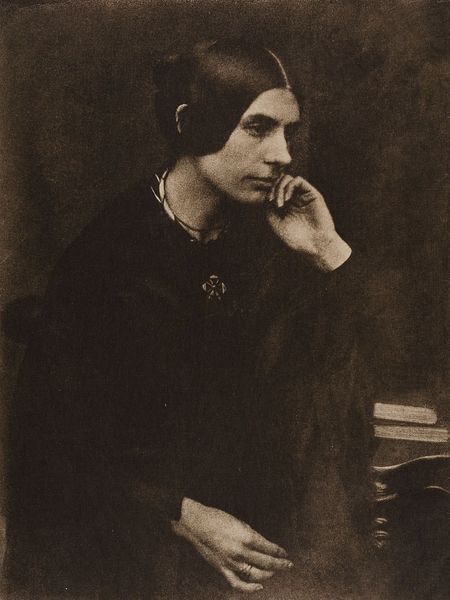
Titel: Lady in Black
Künstler: David Octavius Hill
Standort: Hamburg
Institution: Museum für Kunst und Gewerbe Hamburg
Schlagwörter: frau, gesten, portrait, foto, fotografie, photographie, photo, karton, lichtbild, japanpapier, bildwerke, heliogravur, angewandte und bildende kunst, hessische systematik, porträt, armhaltungen, porträtfotografie, porträtphotographie, hüftbild, heliogravüre, photogravüre, fotogravüre